Question: What I'm trying to do seems like it should be easy enough: I created a 2D top-down view of an old phonograph record. I want to rotate it (lay it back) in its X axis and then spin it around its Z axis.
I've read every question here that has CATransform3D in the body, I've read Steve Baker's <URL>.
Here's the image I'm testing with, not that the particulars are important to the problem:

I bring that onscreen the usual way: (in a subclass of UIView)
'''
- (void)awakeFromNib
{
UIImage *recordImage = [UIImage imageNamed:@"3DgoldRecord"];
if (recordImage) {
recordLayer = [CALayer layer];
[recordLayer setFrame:CGRectMake(0.0, 0.0, 1024, 1024)];
[recordLayer setContents:(id)[[UIImage imageNamed:@"3DgoldRecord"] CGImage]];
[self.layer addSublayer:recordLayer];
}
}
'''
That's the first test, just getting it on the screen ;-)
Then, to "lay it back" I apply a transform to rotate about the layer's X axis, inserting this code after setting the contents of the layer to the image and before adding the sublayer:
'''
CATransform3D myRotationTransform =
CATransform3DRotate(recordLayer.transform,
(M_PI_2 * 0.85), //experiment with flatness
1.0, // rotate only across the x-axis
0.0, // no y-axis transform
0.0); // no z-axis transform
recordLayer.transform = myRotationTransform;
'''
That worked as expected: The record is laying back nicely.
And for the next step, causing the record to spin, I tied this animation to the touchesEnded event, although once out of the testing/learning phase this rotation won't be under user control:
'''
CATransform3D currentTransform = recordLayer.transform; // to come back to at the end
CATransform3D myRotationTransform =
CATransform3DRotate(currentTransform,
1.0, // go all the way around once
(M_PI_2 * 0.85), // x-axis change
1.00, // y-axis change ?
0.0); // z-axis change ?
recordLayer.transform = myRotationTransform;
CABasicAnimation *myAnimation = [CABasicAnimation animationWithKeyPath:@"transform.rotation"];
myAnimation.duration = 5.0;
myAnimation.fromValue = [NSNumber numberWithFloat:0.0];
myAnimation.toValue = [NSNumber numberWithFloat:M_PI * 2.0];
myAnimation.delegate = self;
[recordLayer addAnimation:myAnimation forKey:@"transform.rotation"];
'''
So I'm pretty sure what I'm hung up on is the vector in the CATransform3DRotate call (trust me: I've been trying simple changes in that vector to watch the change... what's listed there now is simply the last change I tried). As I understand it, the values for x, y, and z in the transform are, in essence, the percentage of the value passed in during the animation ranging from fromValue to toValue.
If I'm on the right track understanding this, is it possible to express this in a single transform? Or must I, for each effective frame of animation, rotate the original upright image slightly around the z axis and then lay the result down with an x axis rotation? I saw a question/answer that talked about combining transforms, but that was a scale transform followed by a rotation transform. I have messed around with transforming the transform, but isn't doing what I think I should be getting (i.e. passing the result of one transform into the transform argument of the next seemed to just execute one completely and then animate the other).
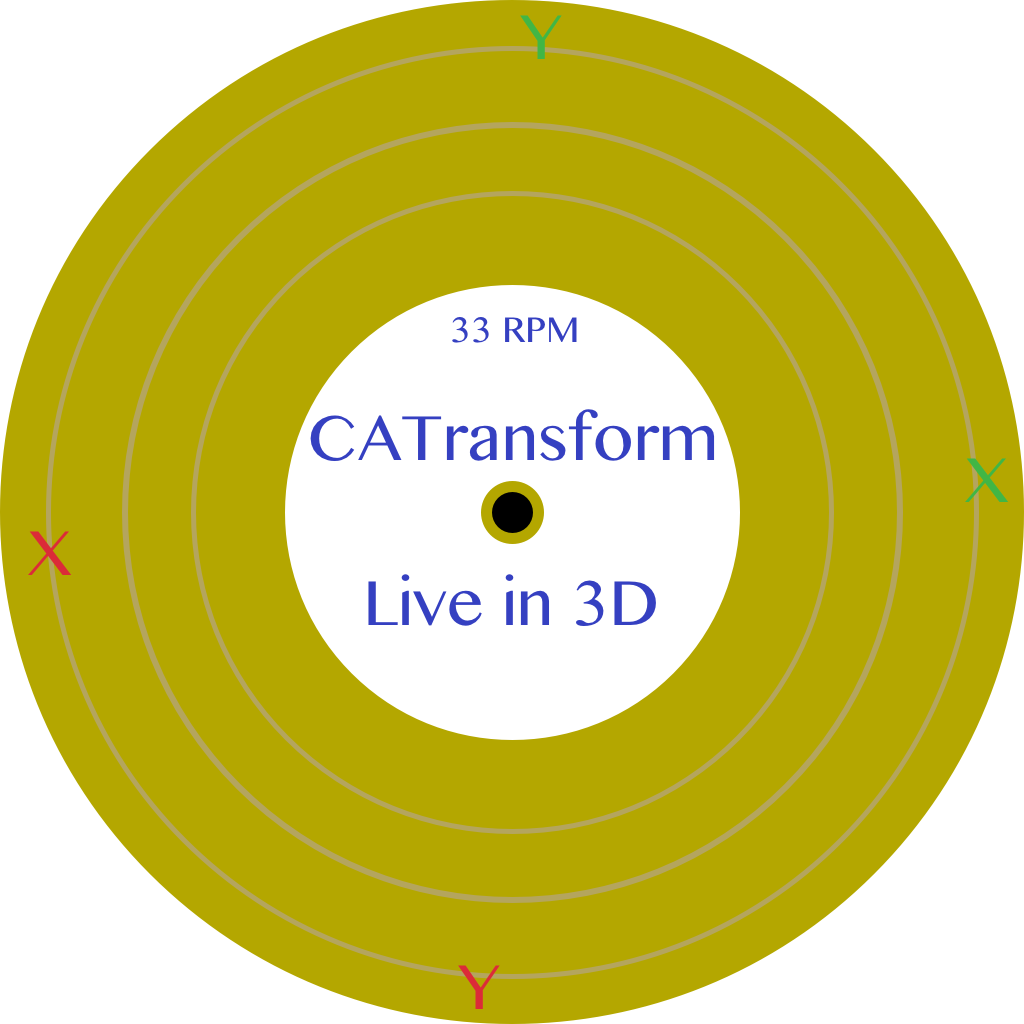
Answer: This is easiest if you use a 'CATransformLayer' as the parent of the image view's layer. So you'll need a custom view subclass that uses 'CATransformLayer' as its layer. This is trivial:
'''
@interface TransformView : UIView
@end
@implementation TransformView
+ (Class)layerClass {
return [CATransformLayer class];
}
@end
'''
Put a 'TransformView' in your nib, and add a 'UIImageView' as a subview of the 'TransformView'. Connect these views to outlets in your view controller called 'transformView' and 'discView'.
In your view controller, set the transform of 'transformView' to apply perspective (by setting 'm34') and the X-axis tilt:
'''
- (void)viewDidLoad
{
[super viewDidLoad];
CATransform3D transform = CATransform3DIdentity;
transform.m34 = -1 / 500.0;
transform = CATransform3DRotate(transform, .85 * M_PI_2, 1, 0, 0);
self.transformView.layer.transform = transform;
}
'''
Add an animation for key path 'transform.rotation.z' to 'discView' in 'viewWillAppear:' and remove it in 'viewDidDisappear:':
'''
- (void)viewWillAppear:(BOOL)animated {
[super viewWillAppear:animated];
CABasicAnimation *animation = [CABasicAnimation animationWithKeyPath:@"transform.rotation.z"];
animation.fromValue = [NSNumber numberWithFloat:0];
animation.toValue = [NSNumber numberWithFloat:2 * M_PI];
animation.duration = 1.0;
animation.repeatCount = HUGE_VALF;
animation.timingFunction = [CAMediaTimingFunction functionWithName:kCAMediaTimingFunctionLinear];
[self.discView.layer addAnimation:animation forKey:@"transform.rotation.z"];
}
- (void)viewDidDisappear:(BOOL)animated {
[super viewDidDisappear:animated];
[self.discView.layer removeAllAnimations];
}
'''
Result:

### UPDATE
Here's a Swift playground demonstration:
'''
import UIKit
import XCPlayground
class TransformView: UIView {
override class func layerClass() -> AnyClass {
return CATransformLayer.self
}
}
let view = UIView(frame: CGRectMake(0, 0, 300, 150))
view.backgroundColor = UIColor.groupTableViewBackgroundColor()
XCPlaygroundPage.currentPage.liveView = view
let transformView = TransformView(frame: view.bounds)
view.addSubview(transformView)
var transform = CATransform3DIdentity
transform.m34 = CGFloat(-1) / transformView.bounds.width
transform = CATransform3DRotate(transform, 0.85 * CGFloat(M_PI_2), 1, 0, 0)
transformView.layer.transform = transform
let image = UIImage(named: "3DgoldRecord")!
let imageView = UIImageView(image: image)
imageView.bounds = CGRectMake(0, 0, 200, 200)
imageView.center = CGPointMake(transformView.bounds.midX, transformView.bounds.midY)
transformView.addSubview(imageView)
let animation = CABasicAnimation(keyPath: "transform.rotation.z")
animation.fromValue = 0
animation.toValue = 2 * M_PI
animation.duration = 1
animation.repeatCount = Float.infinity
animation.timingFunction = CAMediaTimingFunction(name: kCAMediaTimingFunctionLinear)
imageView.layer.addAnimation(animation, forKey: animation.keyPath)
'''
Copy the image from the question into the playground Resources folder and name it '3DgoldRecord.png'. Result:
<URL>